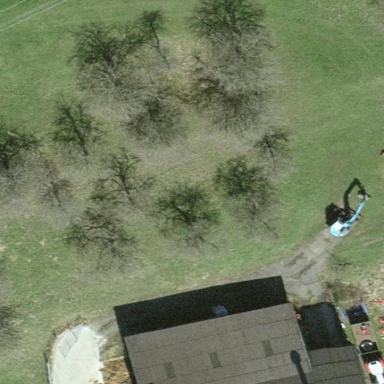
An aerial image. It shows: Orchard.